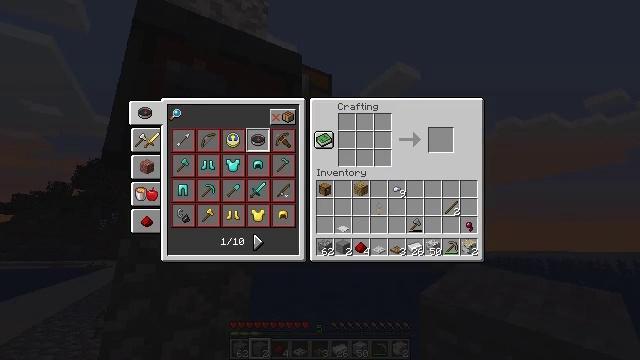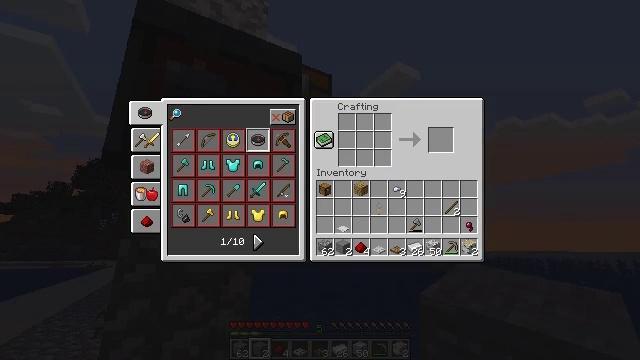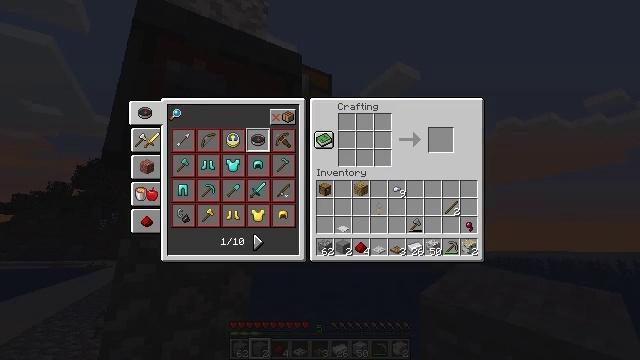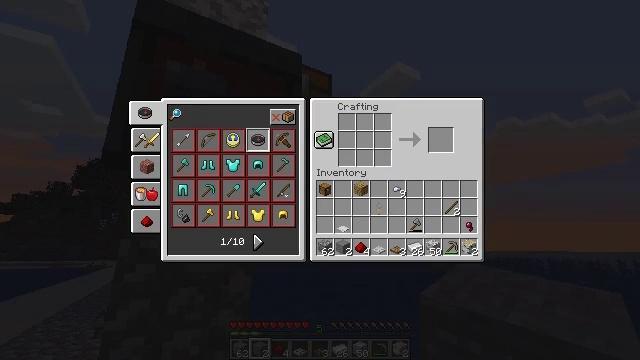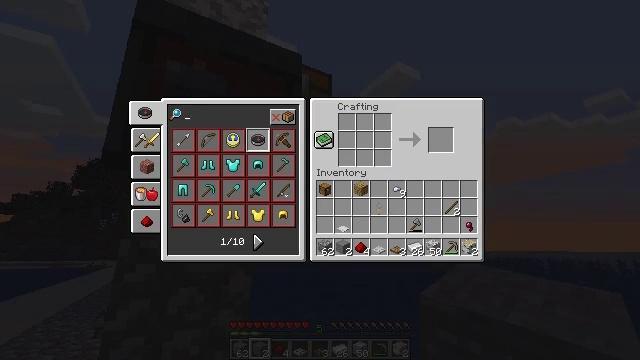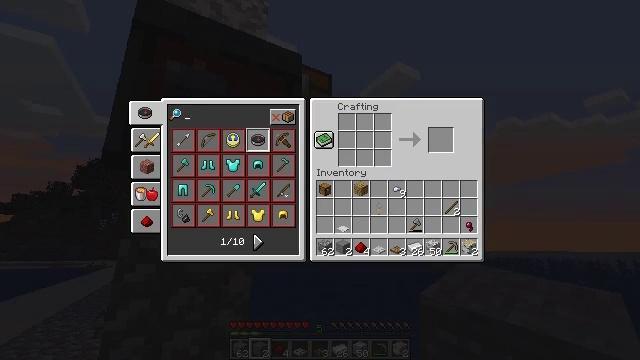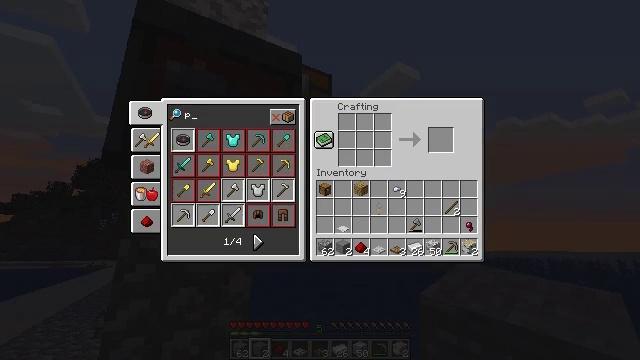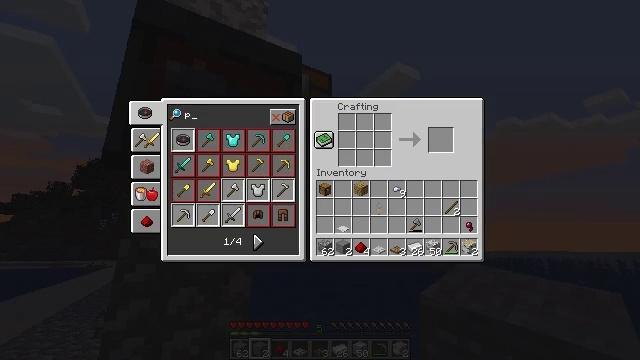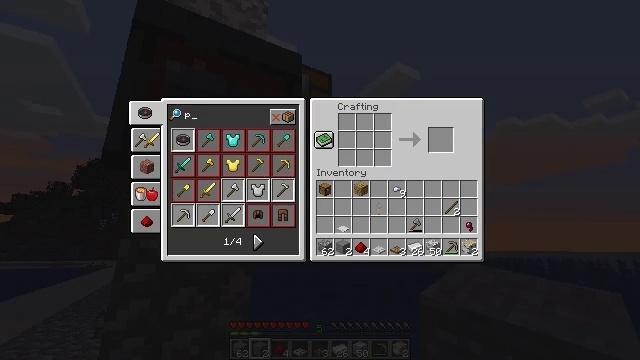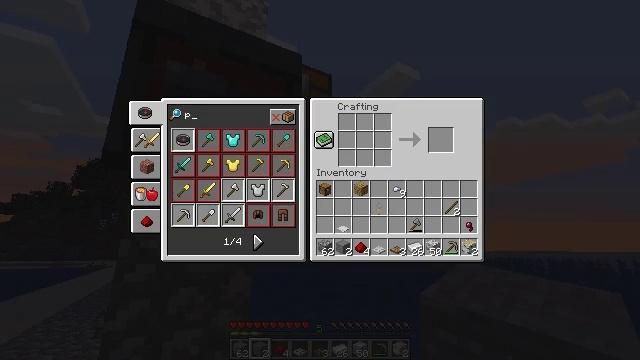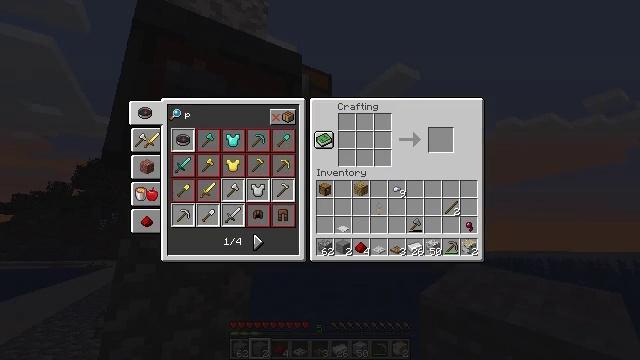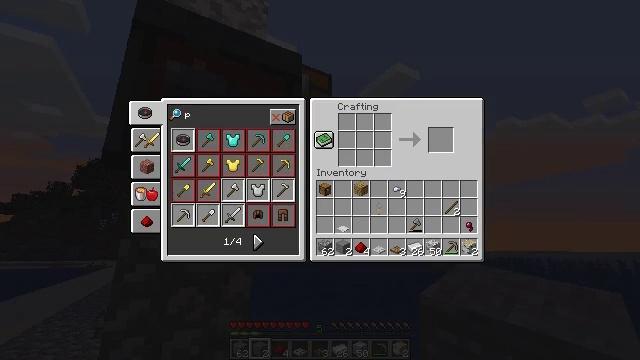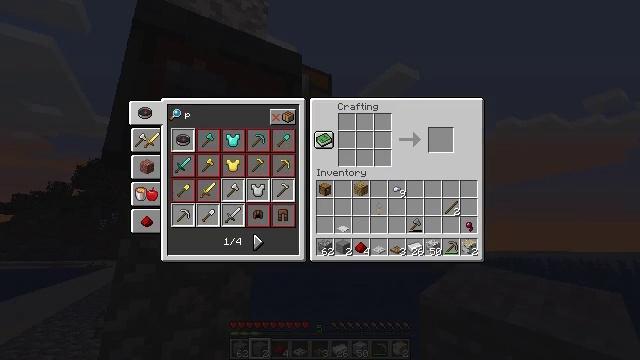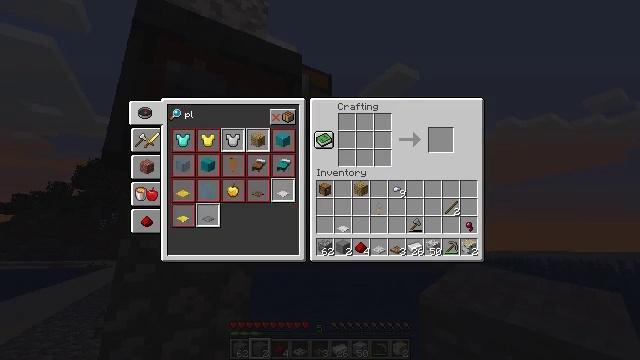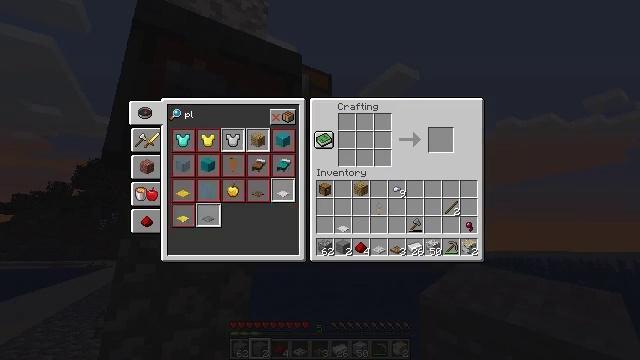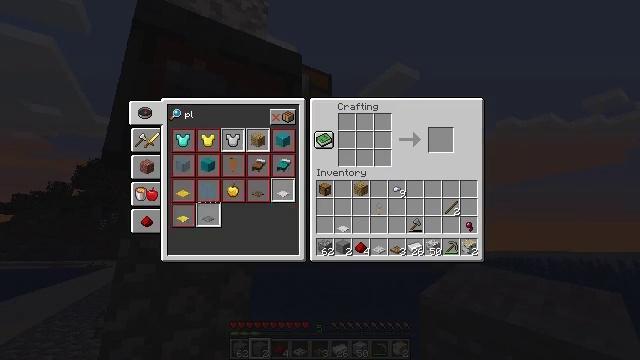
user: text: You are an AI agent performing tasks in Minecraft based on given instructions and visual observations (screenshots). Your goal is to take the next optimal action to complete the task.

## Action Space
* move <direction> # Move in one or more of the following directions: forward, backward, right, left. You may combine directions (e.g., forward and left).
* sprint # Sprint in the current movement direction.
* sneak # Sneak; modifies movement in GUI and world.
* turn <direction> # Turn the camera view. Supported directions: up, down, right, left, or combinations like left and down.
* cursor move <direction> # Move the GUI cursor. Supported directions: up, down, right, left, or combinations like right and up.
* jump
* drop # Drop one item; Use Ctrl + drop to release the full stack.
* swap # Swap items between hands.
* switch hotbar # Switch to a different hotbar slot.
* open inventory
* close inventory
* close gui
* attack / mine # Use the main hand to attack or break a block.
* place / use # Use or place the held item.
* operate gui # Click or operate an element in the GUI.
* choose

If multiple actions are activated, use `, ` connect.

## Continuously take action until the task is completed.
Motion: motion action
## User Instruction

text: Get a stone pressure plate by crafting it with stone.
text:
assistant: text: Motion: no_op
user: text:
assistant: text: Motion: no_op
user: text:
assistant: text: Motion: no_op
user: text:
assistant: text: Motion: no_op
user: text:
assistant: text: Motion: no_op
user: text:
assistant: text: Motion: cursor move up
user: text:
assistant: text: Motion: no_op
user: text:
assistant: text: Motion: no_op
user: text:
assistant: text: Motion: no_op
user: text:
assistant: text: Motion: no_op
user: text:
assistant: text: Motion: no_op
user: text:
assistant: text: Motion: no_op
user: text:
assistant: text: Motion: no_op
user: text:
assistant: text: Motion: no_op
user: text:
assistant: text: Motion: no_op
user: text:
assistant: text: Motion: move left
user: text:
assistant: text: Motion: move left
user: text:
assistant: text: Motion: move left
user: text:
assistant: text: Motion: no_op
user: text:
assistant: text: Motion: no_op
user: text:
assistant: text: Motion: no_op
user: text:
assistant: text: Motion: no_op
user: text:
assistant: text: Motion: no_op
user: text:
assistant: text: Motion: no_op
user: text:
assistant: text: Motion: no_op
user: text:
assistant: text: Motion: no_op
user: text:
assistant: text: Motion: no_op
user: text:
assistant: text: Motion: no_op
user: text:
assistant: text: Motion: no_op
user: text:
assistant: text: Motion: no_op